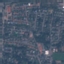
Land use / land cover: Residential